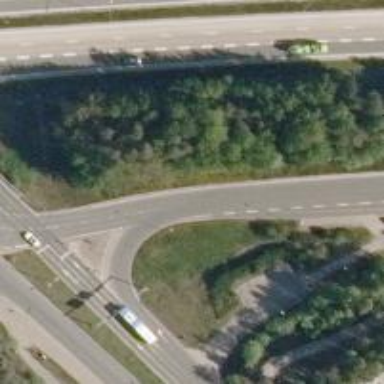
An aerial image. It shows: Asphalt motorway link.